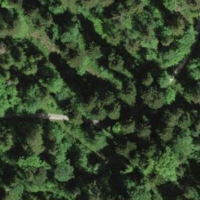
EUNIS habitat code: 44
Species observed at this site:
Campanula trachelium